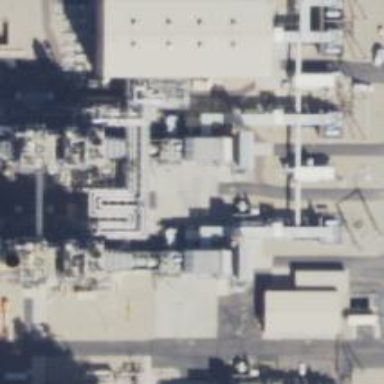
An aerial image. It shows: Gas-powered generator. It is gas turbine type generator.